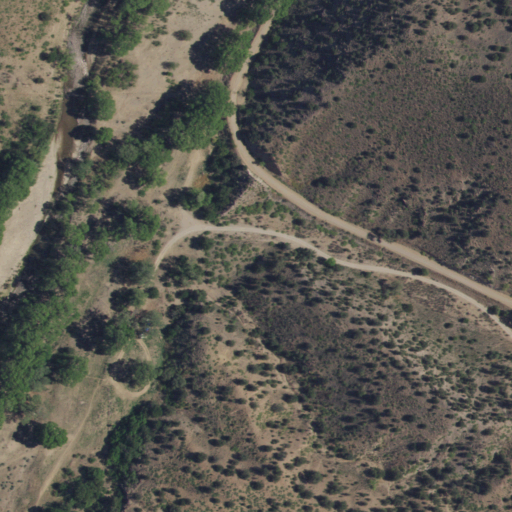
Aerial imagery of valley in New Mexico named Pancho Canyon containing shrub and woody wetlands